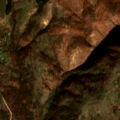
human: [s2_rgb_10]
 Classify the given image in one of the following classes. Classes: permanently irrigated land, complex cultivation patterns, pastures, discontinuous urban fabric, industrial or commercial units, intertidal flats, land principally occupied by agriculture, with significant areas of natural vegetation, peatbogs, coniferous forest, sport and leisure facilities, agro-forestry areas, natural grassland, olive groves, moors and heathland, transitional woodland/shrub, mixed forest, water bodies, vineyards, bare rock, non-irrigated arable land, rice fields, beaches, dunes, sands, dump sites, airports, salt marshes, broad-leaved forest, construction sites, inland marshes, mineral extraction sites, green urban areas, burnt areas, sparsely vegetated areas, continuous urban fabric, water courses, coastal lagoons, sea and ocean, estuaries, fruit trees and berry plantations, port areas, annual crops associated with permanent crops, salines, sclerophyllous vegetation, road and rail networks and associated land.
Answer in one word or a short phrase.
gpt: complex cultivation patterns, land principally occupied by agriculture, with significant areas of natural vegetation, broad-leaved forest, mixed forest, transitional woodland/shrub